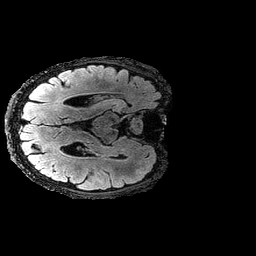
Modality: FLAIR
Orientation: axial
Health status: ill
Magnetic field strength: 3 T